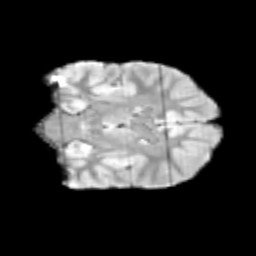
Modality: T2w
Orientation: coronal
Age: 9
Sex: male
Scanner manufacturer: siemens
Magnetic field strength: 3 T
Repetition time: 3.8 s
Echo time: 0.07 s